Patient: sex M, age 32
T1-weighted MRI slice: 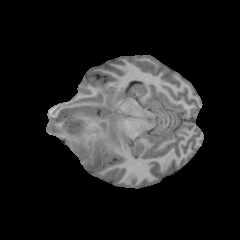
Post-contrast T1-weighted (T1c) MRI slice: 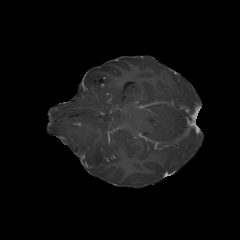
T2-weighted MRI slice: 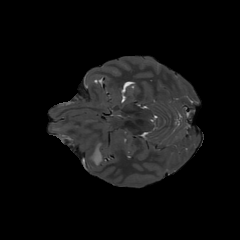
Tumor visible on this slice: yes
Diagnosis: Glioblastoma, IDH-wildtype
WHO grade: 4